Interaction volume radius: 10 \u00c5
Interaction volume height: 15 \u00c5
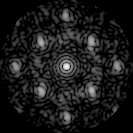
Disorder parameter: 0.3852